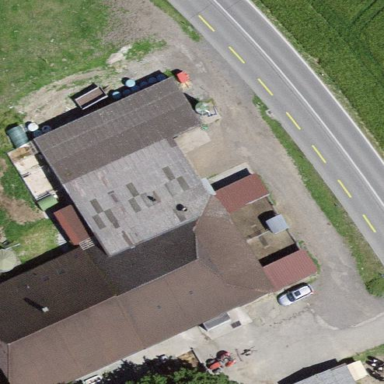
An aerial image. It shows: Group of garages.